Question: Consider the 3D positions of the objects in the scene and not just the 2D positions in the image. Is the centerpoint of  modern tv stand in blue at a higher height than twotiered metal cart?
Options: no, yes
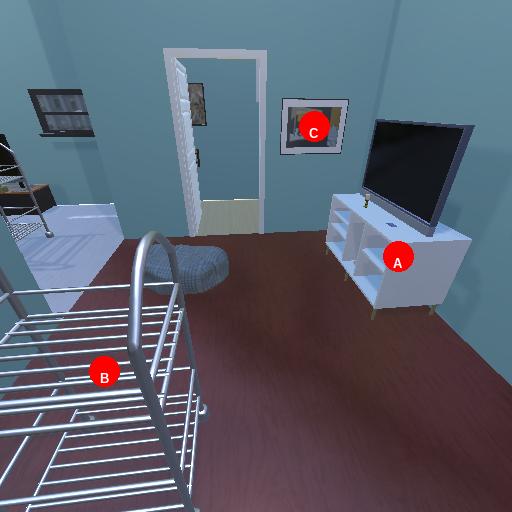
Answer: no